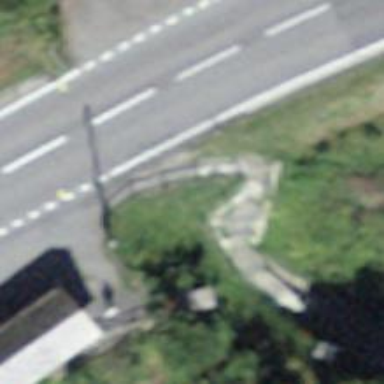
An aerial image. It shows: Bus stop with platform for public transport.